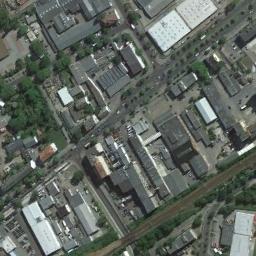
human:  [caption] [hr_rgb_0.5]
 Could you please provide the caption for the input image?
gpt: Neatly planned factories and roads in an industrial area with good greening .

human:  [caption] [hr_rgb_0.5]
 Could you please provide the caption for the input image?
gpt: The industrial area has lots of workshops and trees and some roads go through the industrial area .

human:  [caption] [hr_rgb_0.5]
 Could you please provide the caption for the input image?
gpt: Houses in the industrial area have blue roofs .

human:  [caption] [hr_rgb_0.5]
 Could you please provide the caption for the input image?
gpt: There are many houses of different shapes and sizes in the industrial zone .

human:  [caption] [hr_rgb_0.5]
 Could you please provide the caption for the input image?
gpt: There are many black buildings and some green trees on the industrial area .